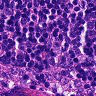
Metastatic tissue present: no